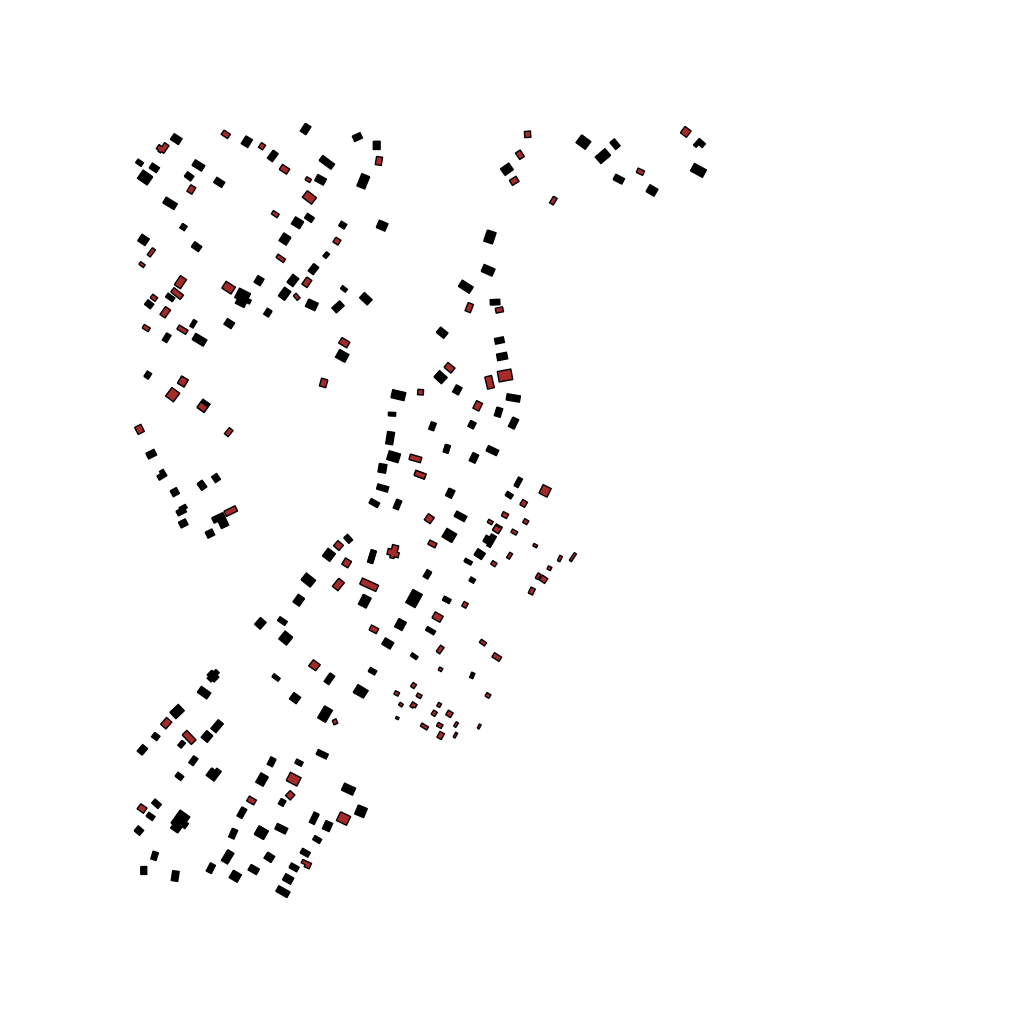
Tags: overhead vector_map, agriculture, recreation, residential, individual_rise, density_3, Building, Facility, 1.0 km²